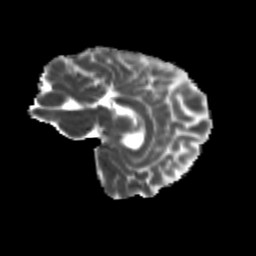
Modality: MD
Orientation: sagittal
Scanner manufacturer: siemens
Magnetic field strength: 3 T
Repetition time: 9.2 s
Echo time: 0.084 s